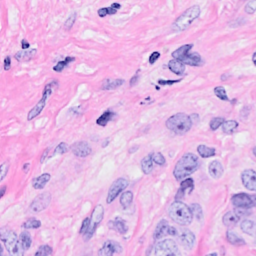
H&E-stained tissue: Breast